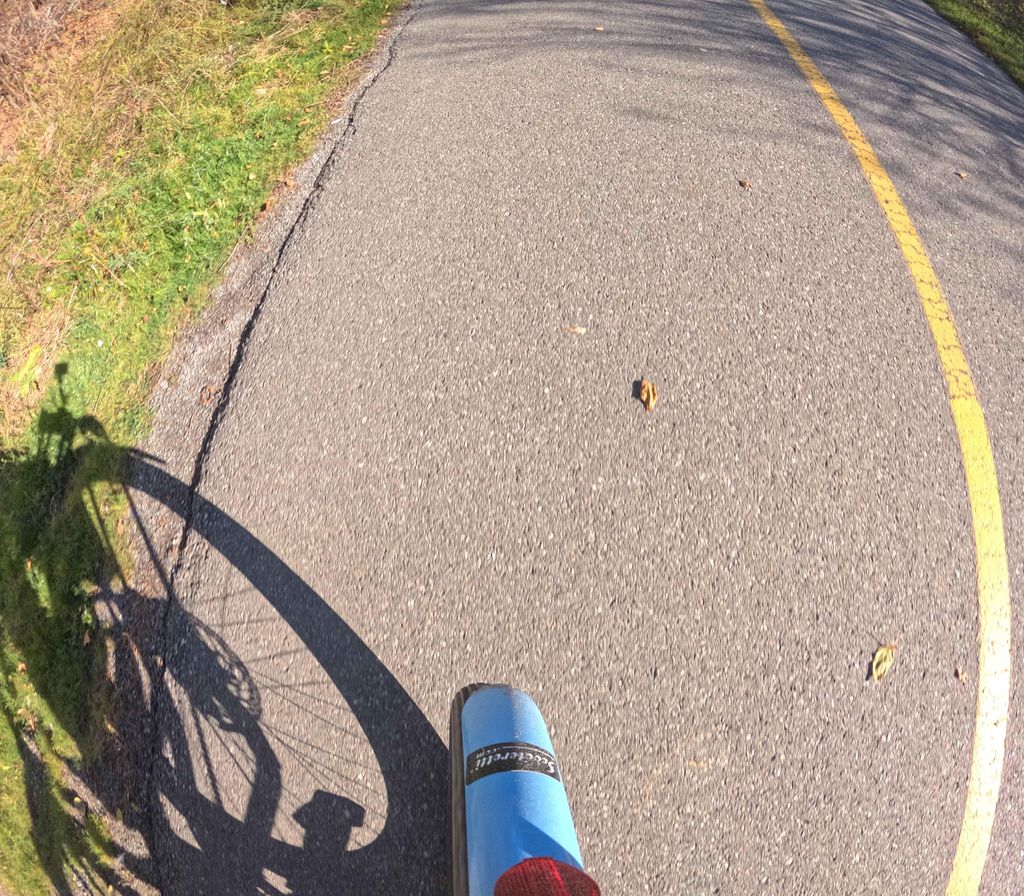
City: ottawa-gatineau